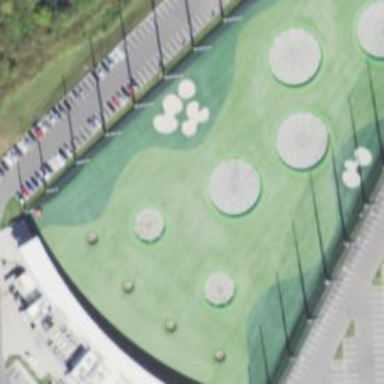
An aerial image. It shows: Grassy area designated for driving range golf.